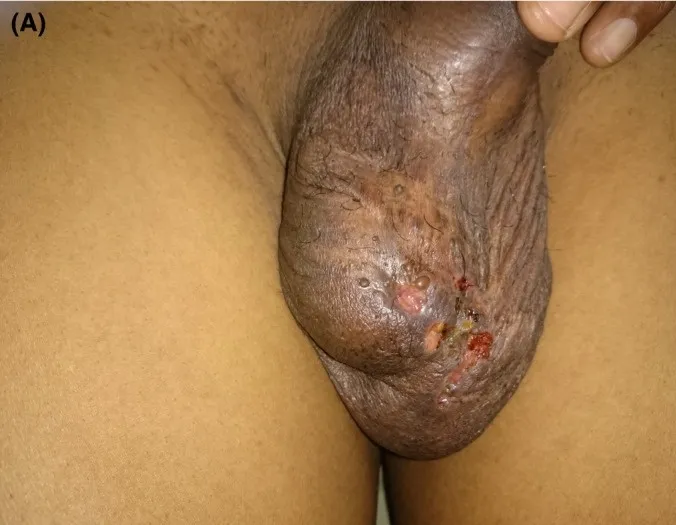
(A and B) The images show multiple, superficial, noninfected scrotal ulcers.
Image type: medical_photograph (other_medical_photograph)